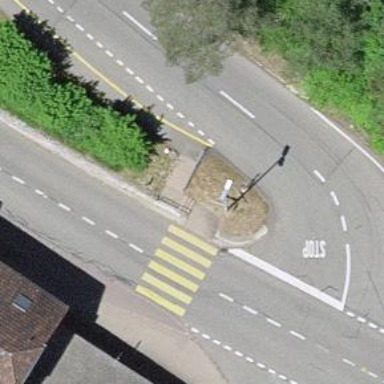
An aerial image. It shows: Set of steps on the road.